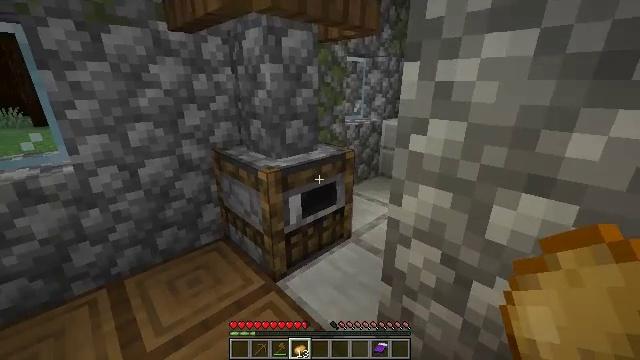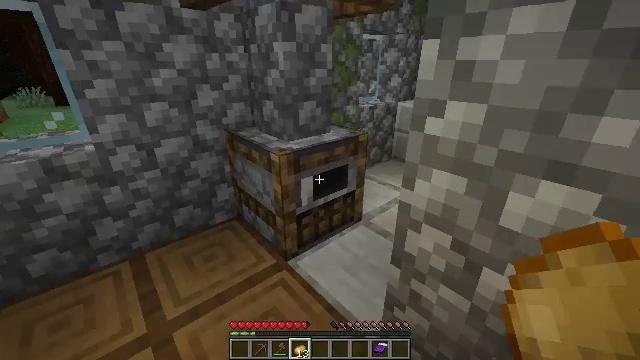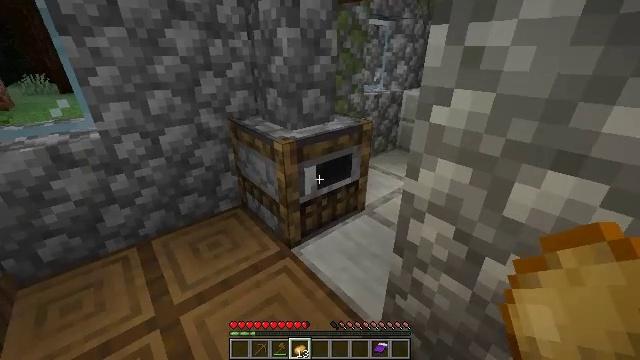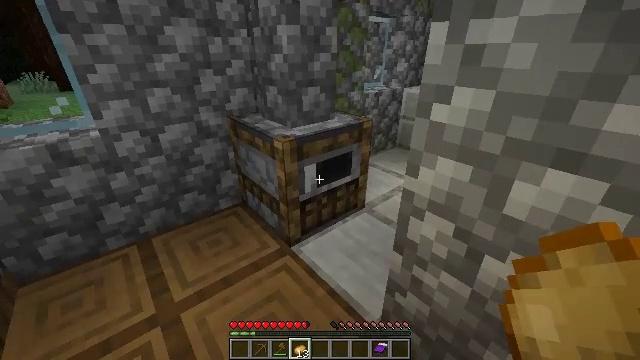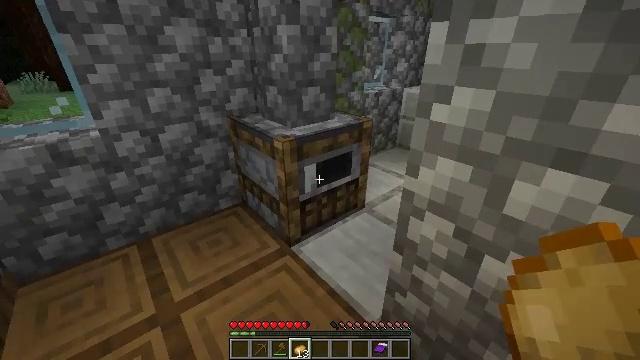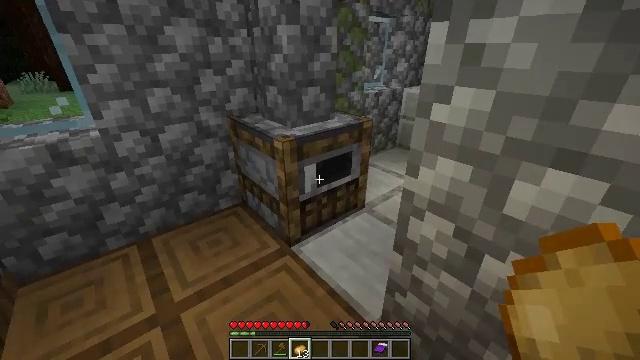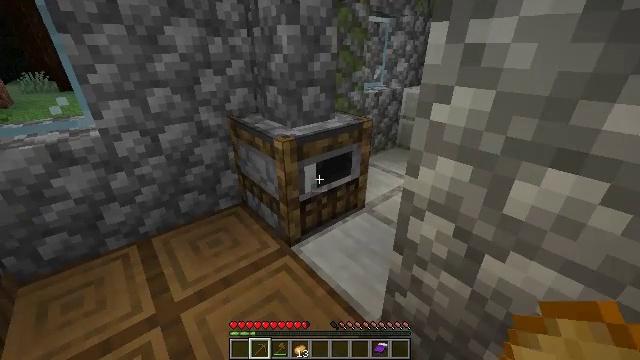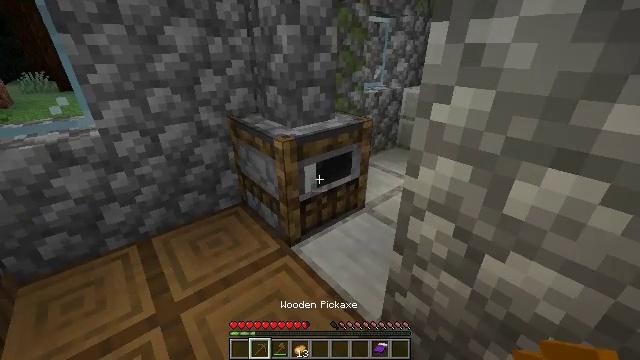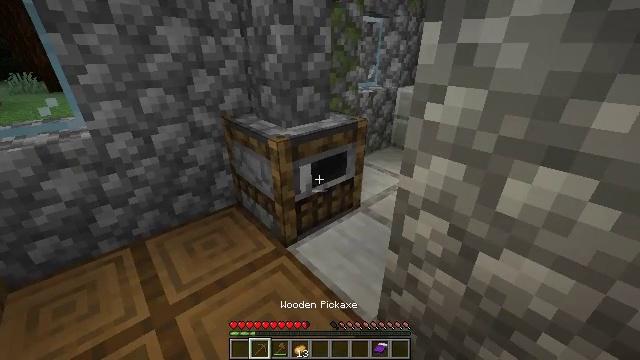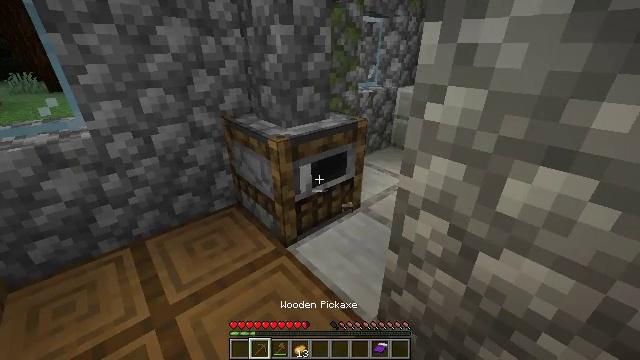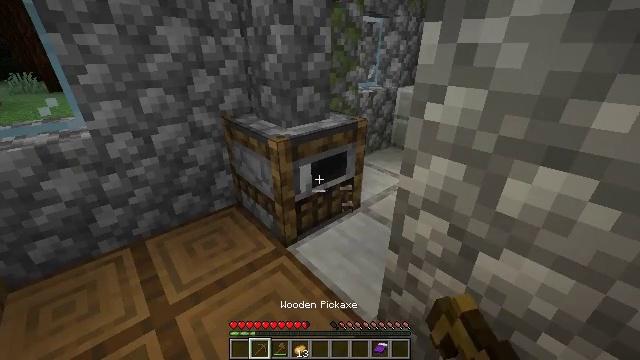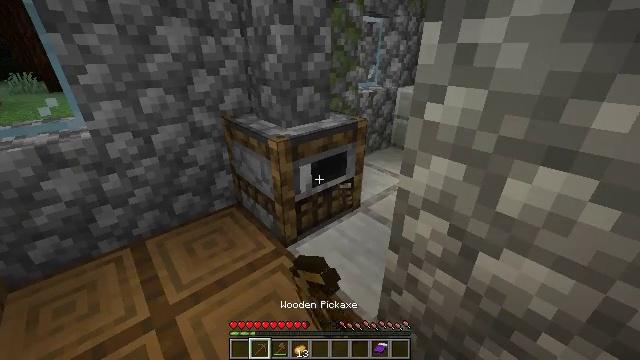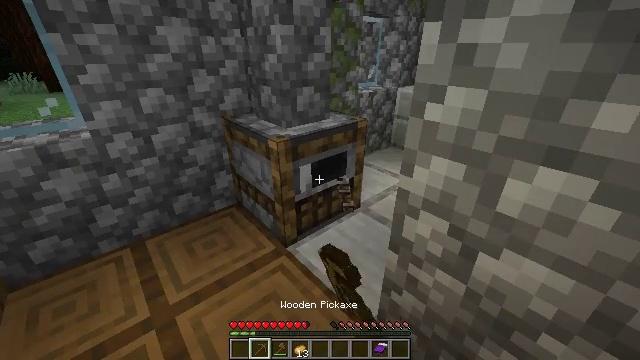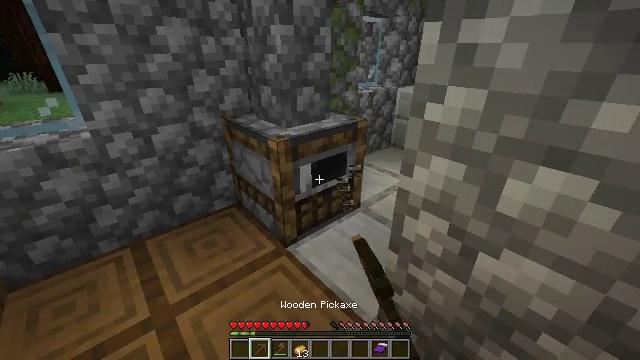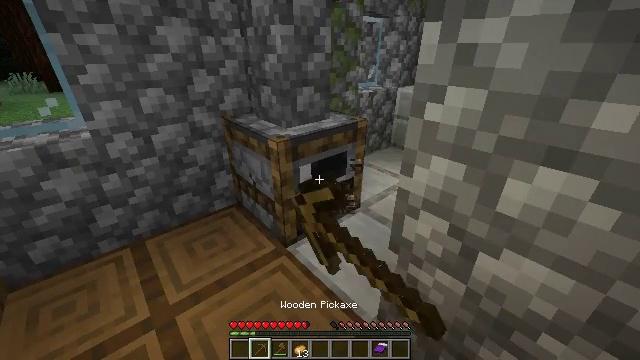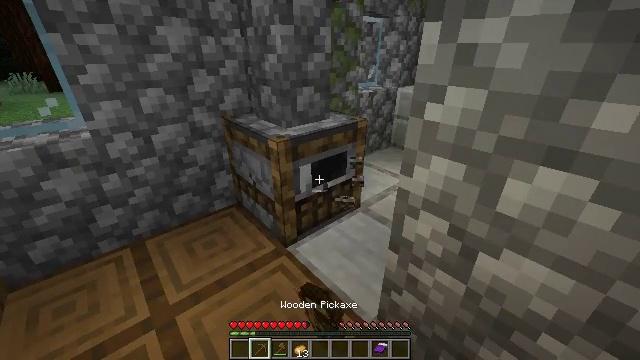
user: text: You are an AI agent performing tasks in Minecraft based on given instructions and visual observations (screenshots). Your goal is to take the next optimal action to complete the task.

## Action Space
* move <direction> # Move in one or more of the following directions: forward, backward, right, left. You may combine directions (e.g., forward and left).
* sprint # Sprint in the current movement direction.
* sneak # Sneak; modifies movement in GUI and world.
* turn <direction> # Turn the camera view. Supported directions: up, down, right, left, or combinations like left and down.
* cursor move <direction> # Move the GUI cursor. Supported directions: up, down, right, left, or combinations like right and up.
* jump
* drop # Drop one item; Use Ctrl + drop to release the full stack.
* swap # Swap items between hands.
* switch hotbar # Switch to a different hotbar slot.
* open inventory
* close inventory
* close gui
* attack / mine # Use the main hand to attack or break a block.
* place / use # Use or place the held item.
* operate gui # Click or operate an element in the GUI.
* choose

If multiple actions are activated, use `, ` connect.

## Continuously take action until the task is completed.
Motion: motion action
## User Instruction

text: Left-click on the smoker to mine it.
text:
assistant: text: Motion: turn left and down
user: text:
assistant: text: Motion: turn down
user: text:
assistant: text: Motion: no_op
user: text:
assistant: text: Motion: no_op
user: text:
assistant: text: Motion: no_op
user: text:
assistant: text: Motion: switch to hotbar 2
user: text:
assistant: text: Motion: switch to hotbar 2
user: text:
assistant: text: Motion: turn right, switch to hotbar 2
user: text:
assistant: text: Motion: attack / mine
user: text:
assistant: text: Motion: attack / mine
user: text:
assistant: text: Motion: attack / mine
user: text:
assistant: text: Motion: attack / mine
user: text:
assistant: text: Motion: attack / mine
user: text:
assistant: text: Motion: attack / mine
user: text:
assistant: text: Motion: attack / mine
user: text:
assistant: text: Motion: attack / mine
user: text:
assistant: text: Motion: attack / mine
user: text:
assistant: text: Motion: attack / mine
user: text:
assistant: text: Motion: turn left and up, attack / mine
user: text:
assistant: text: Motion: sneak, turn left and up, attack / mine
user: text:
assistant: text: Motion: sneak, turn left and up, attack / mine
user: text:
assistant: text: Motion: sneak, attack / mine
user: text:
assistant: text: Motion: sneak, attack / mine
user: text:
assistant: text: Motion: sneak, turn up, attack / mine
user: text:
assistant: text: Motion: sneak, turn up, attack / mine
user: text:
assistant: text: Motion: sneak, attack / mine
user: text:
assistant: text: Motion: sneak, attack / mine
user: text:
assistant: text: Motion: sneak, attack / mine
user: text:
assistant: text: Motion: sneak, attack / mine
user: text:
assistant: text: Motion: sneak, attack / mine